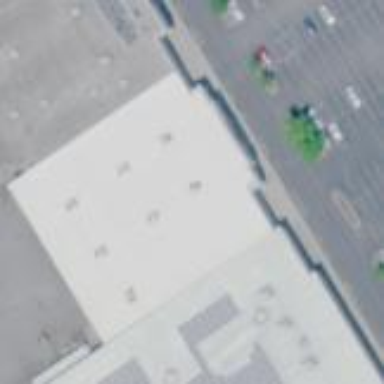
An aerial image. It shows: Building with furniture shop.